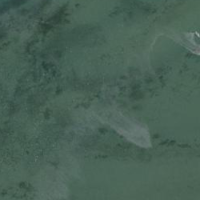
EUNIS habitat code: 14
Species observed at this site:
Cygnus olor